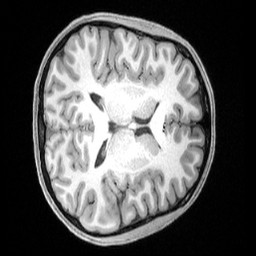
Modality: T1w
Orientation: axial
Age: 30
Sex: female
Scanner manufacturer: siemens
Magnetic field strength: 3 T
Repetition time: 2.4 s
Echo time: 0.00228 s